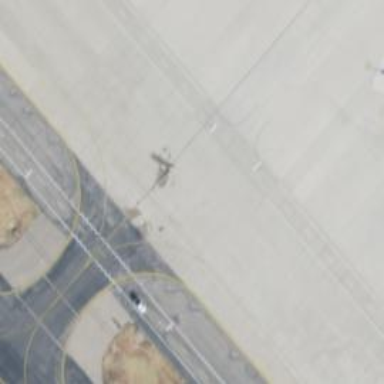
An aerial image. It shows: Image of taxiway at airport.